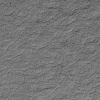
Atmospheric dust classification: not_dusty